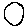
Label: circle